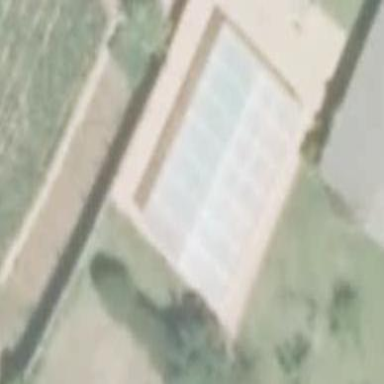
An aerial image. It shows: Swimming pool located in leisure land.